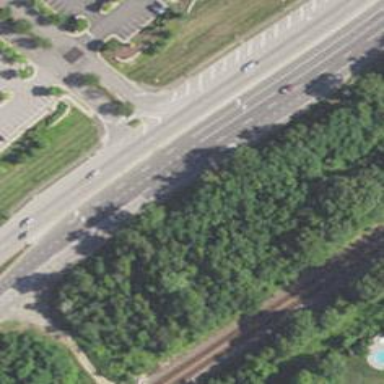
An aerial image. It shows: Asphalt road classified as primary highway.